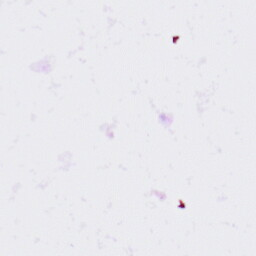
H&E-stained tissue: Lung